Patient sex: M
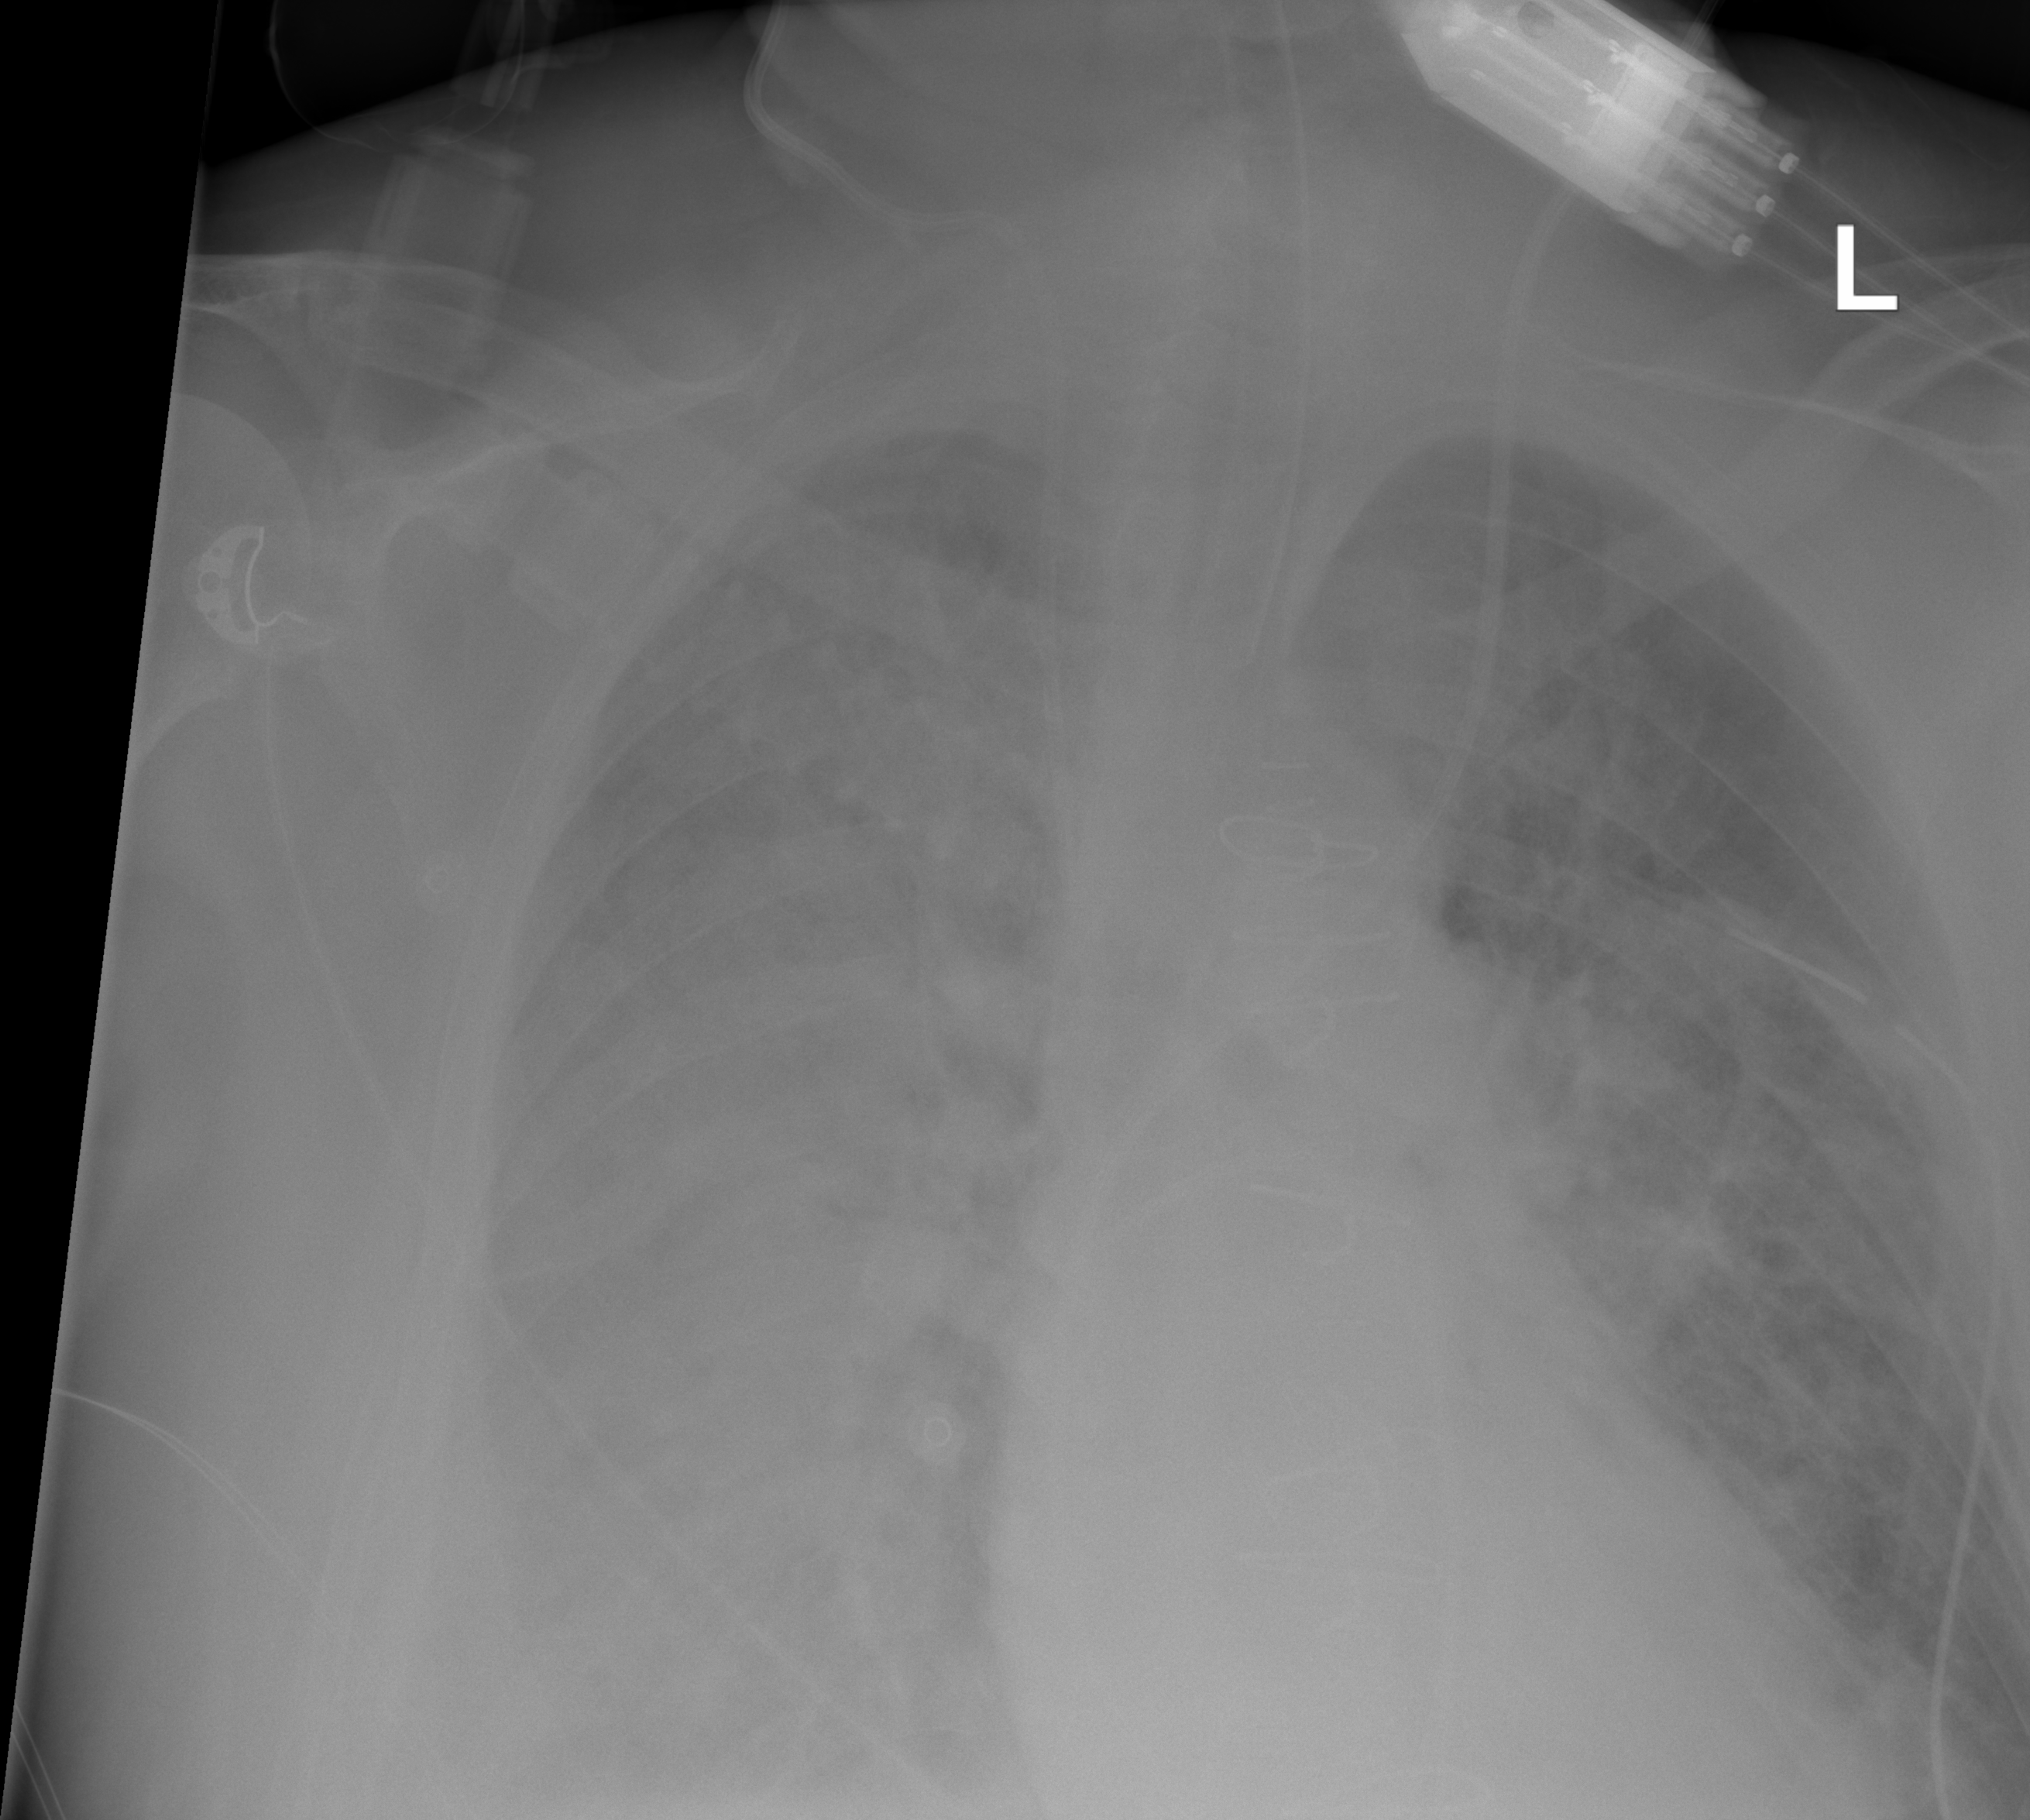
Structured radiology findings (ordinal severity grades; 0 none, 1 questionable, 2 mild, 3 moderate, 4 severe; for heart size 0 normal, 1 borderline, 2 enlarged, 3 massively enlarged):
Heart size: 1
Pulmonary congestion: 2
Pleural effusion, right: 2
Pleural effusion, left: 2
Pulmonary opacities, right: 3
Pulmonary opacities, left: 2
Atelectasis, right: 0
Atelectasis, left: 0